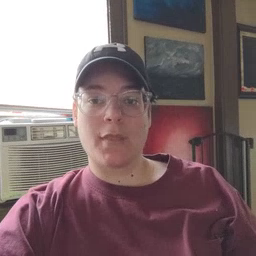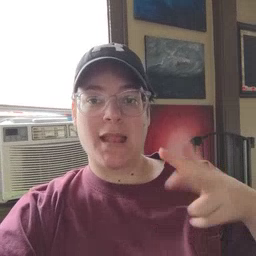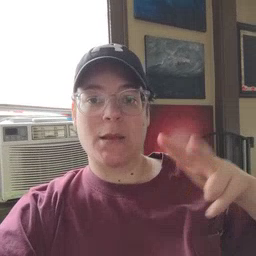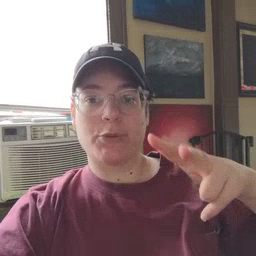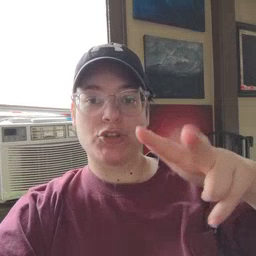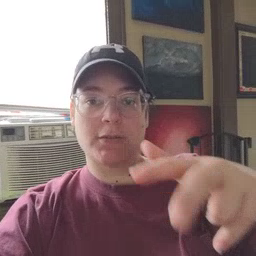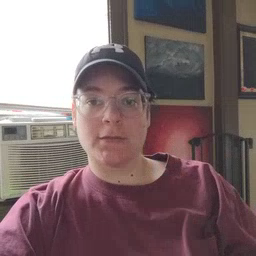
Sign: helicopter